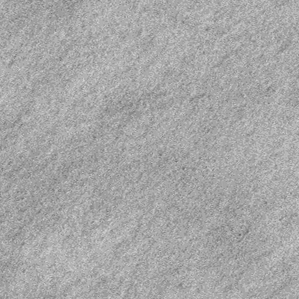
Label: frost